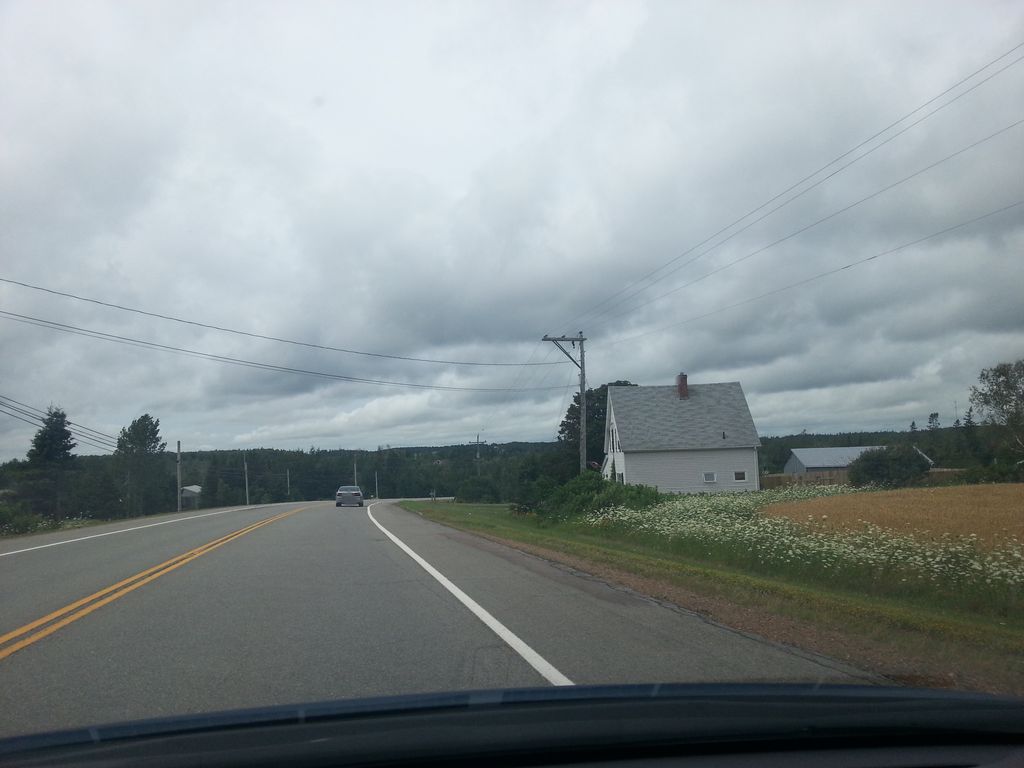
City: charlottetown